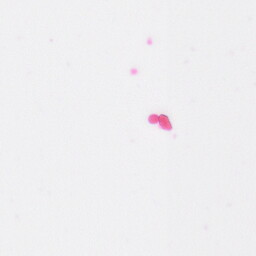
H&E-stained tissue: Colon